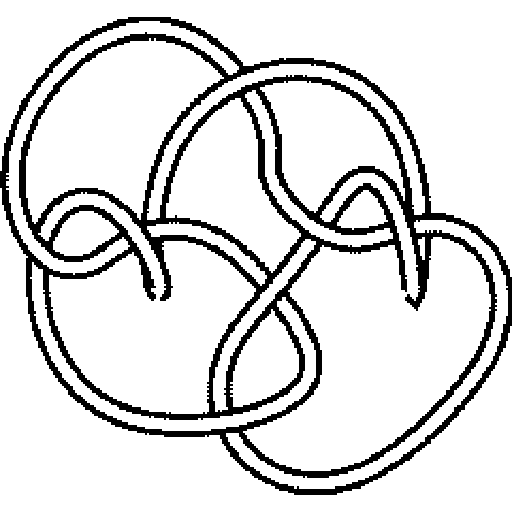
Crossing number: 9